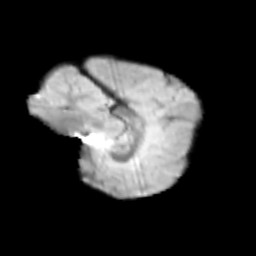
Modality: T2w
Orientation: sagittal
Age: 11
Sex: female
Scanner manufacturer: siemens
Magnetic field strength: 3 T
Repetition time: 3.8 s
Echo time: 0.07 s